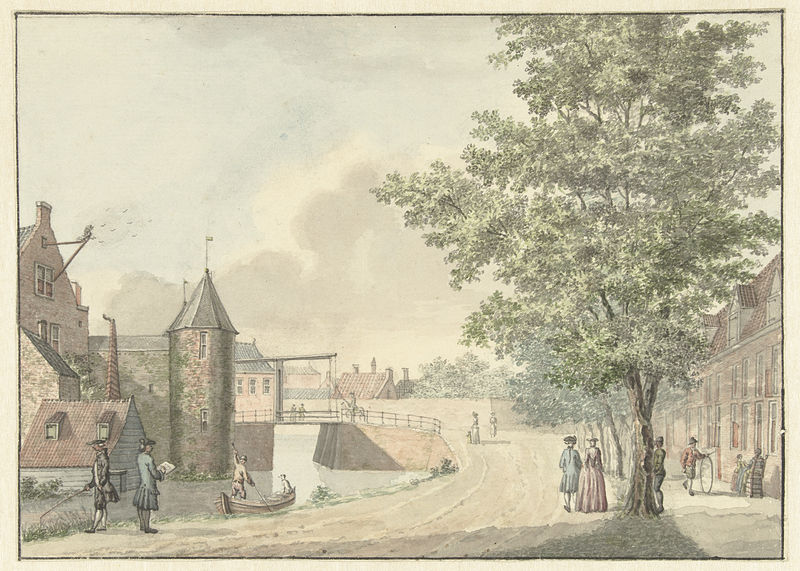
Titel: De Waardpoort te Utrecht
Künstler: Hermanus Petrus Schouten
Standort: Amsterdam
Institution: Rijksmuseum
Schlagwörter: arbre, paysage, ville, maisons, couple, enfant, cheminée, chateau, arbres, jeu, pont, rivière, bateau, personnages, promenade, personnage, quai, personne, quais, cateau